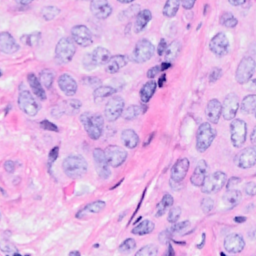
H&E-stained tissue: Breast